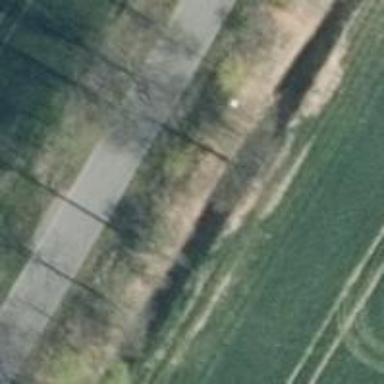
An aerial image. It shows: Power pole.